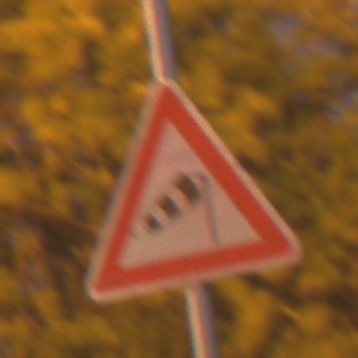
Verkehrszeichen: SeitenwindVonRechts
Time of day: Night
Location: Outdoor (Suburban)
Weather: PartlyCloudy
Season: NotSpecified
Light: Artificial